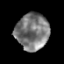
Tissue: prostate
Cell type: T cells
Senescence score: 0.3448
Nuclear area (px): 1186
Mean DAPI intensity: 122.186